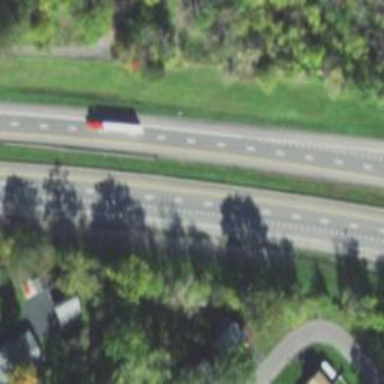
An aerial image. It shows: Asphalt motorway.